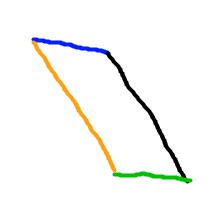
Shape: parallelogram